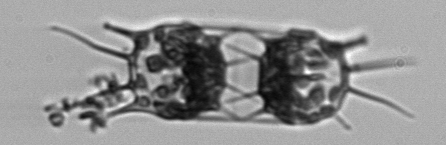
Label: Odontella